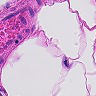
Metastatic tissue present: no